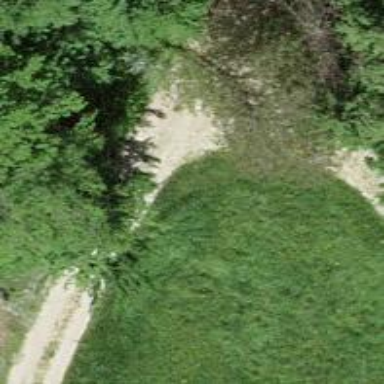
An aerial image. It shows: Gravel track with grade2 tracktype.